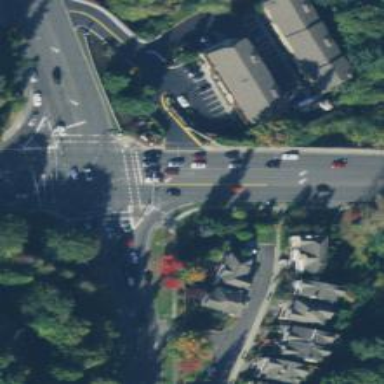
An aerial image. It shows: Footway located on traffic island.